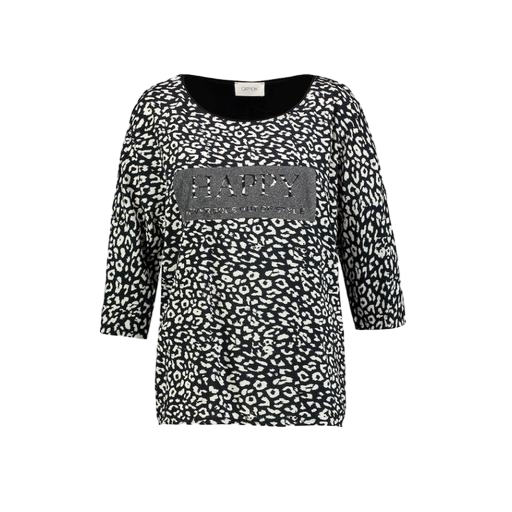
black plus size printed t-shirt only macy, black animal-print sleep top, blue animal-print t-shirt only macy, white background